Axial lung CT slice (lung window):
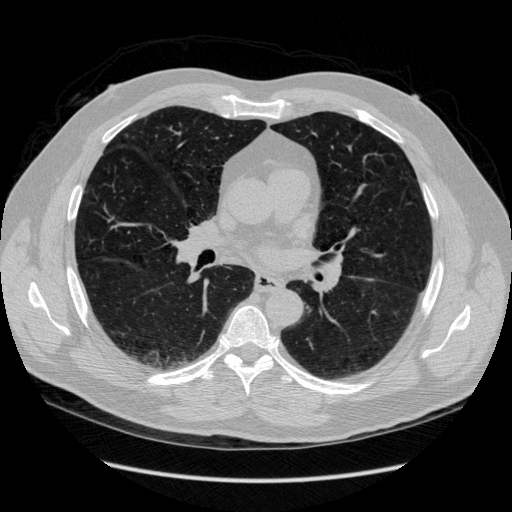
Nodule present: no